Question: How to make the first letter of a text in a 'textView' large and capital using android studio like the one in the attached image.

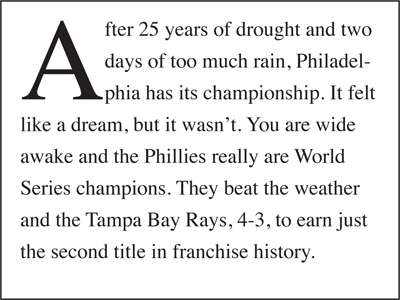
Answer: <URL>
100% work
Steps!
1) Use this library
'''
compile 'com.novoda:drop-cap:1.1.0'
'''
2) Define it in your layout
'''
<com.novoda.dropcap.DropCapView
android:id="@+id/view_drop_cap"
style="@style/DropCap"
android:layout_width="match_parent"
android:layout_height="wrap_content"
android:text="@string/button1_detail" />
'''
3) Define it into your styles.xml
'''
<style name="DropCap">
<item name="android:paddingLeft">@dimen/drop_cap_padding_left</item>
<item name="android:paddingTop">@dimen/drop_cap_padding_top</item>
<item name="android:paddingRight">@dimen/drop_cap_padding_right</item>
<item name="android:paddingBottom">@dimen/drop_cap_padding_bottom</item>
<item name="dropCapTextSize">@dimen/drop_cap_text</item>
<item name="numberOfDropCaps">1</item>
<item name="dropCapFontPath">fonts/SANS-SERIF_Cabin-Regular.otf</item>
<item name="copyTextSize">@dimen/copy_text</item>
<item name="copyFontPath">fonts/neuropolitical_rg.ttf</item>
<item name="lineSpacingExtra">@dimen/drop_cap_linespacing_extra</item>
</style>
'''
4)Define it into your dimens.xml
'''
<dimen name="drop_cap_padding_left">10dp</dimen>
<dimen name="drop_cap_padding_top">10dp</dimen>
<dimen name="drop_cap_padding_right">10dp</dimen>
<dimen name="drop_cap_padding_bottom">10dp</dimen>
<dimen name="drop_cap_text">64sp</dimen>
<dimen name="copy_text">21sp</dimen>
<dimen name="scroll_view_height">200dp</dimen>
<dimen name="divider_height">1dp</dimen>
<dimen name="drop_cap_linespacing_extra">0sp</dimen>
'''
4) In your java code just findItById and set Text.
Reference-> <URL>